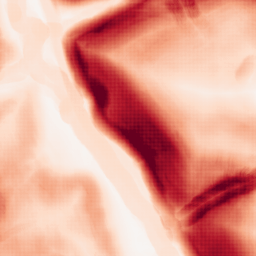
Category: morphological
Decomposition family: morphological_gradient
Decomposition parameters: size: 10
shape: disk
Upsampling method: sinc_blackman
Upsampling parameters: scale: 4
kernel_size: 8
Upsampling scale: 4